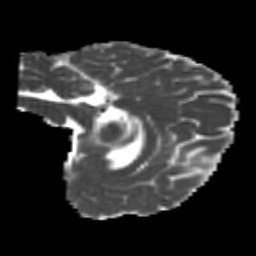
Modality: MD
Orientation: sagittal
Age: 24
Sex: female
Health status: healthy
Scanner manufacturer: philips
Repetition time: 7.476 s
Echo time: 0.08753 s